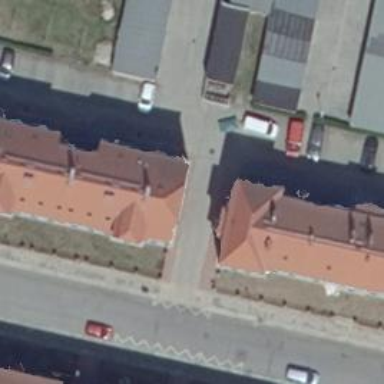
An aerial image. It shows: Residential building with half-hipped roof shape.